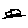
Label: car